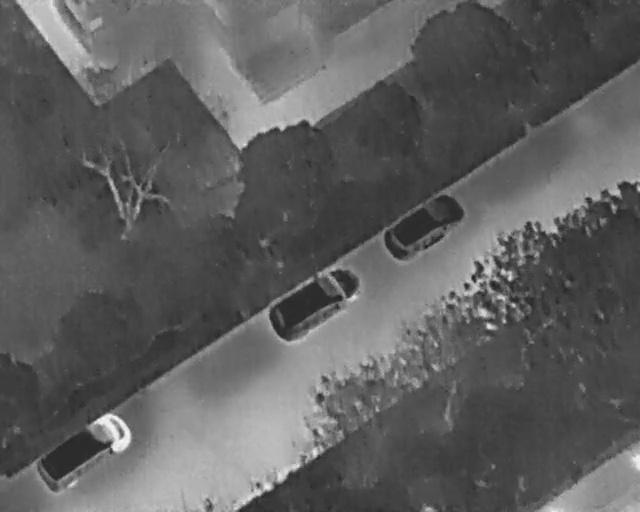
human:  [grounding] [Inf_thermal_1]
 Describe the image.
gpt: In the satellite image, there is  <ref>2 large car </ref> <box>[[62, 35, 69, 52, 144], [45, 48, 53, 69, 147]]</box> located at center,  <ref>1 large car </ref> <box>[[9, 78, 16, 98, 144]]</box> located at bottom left.